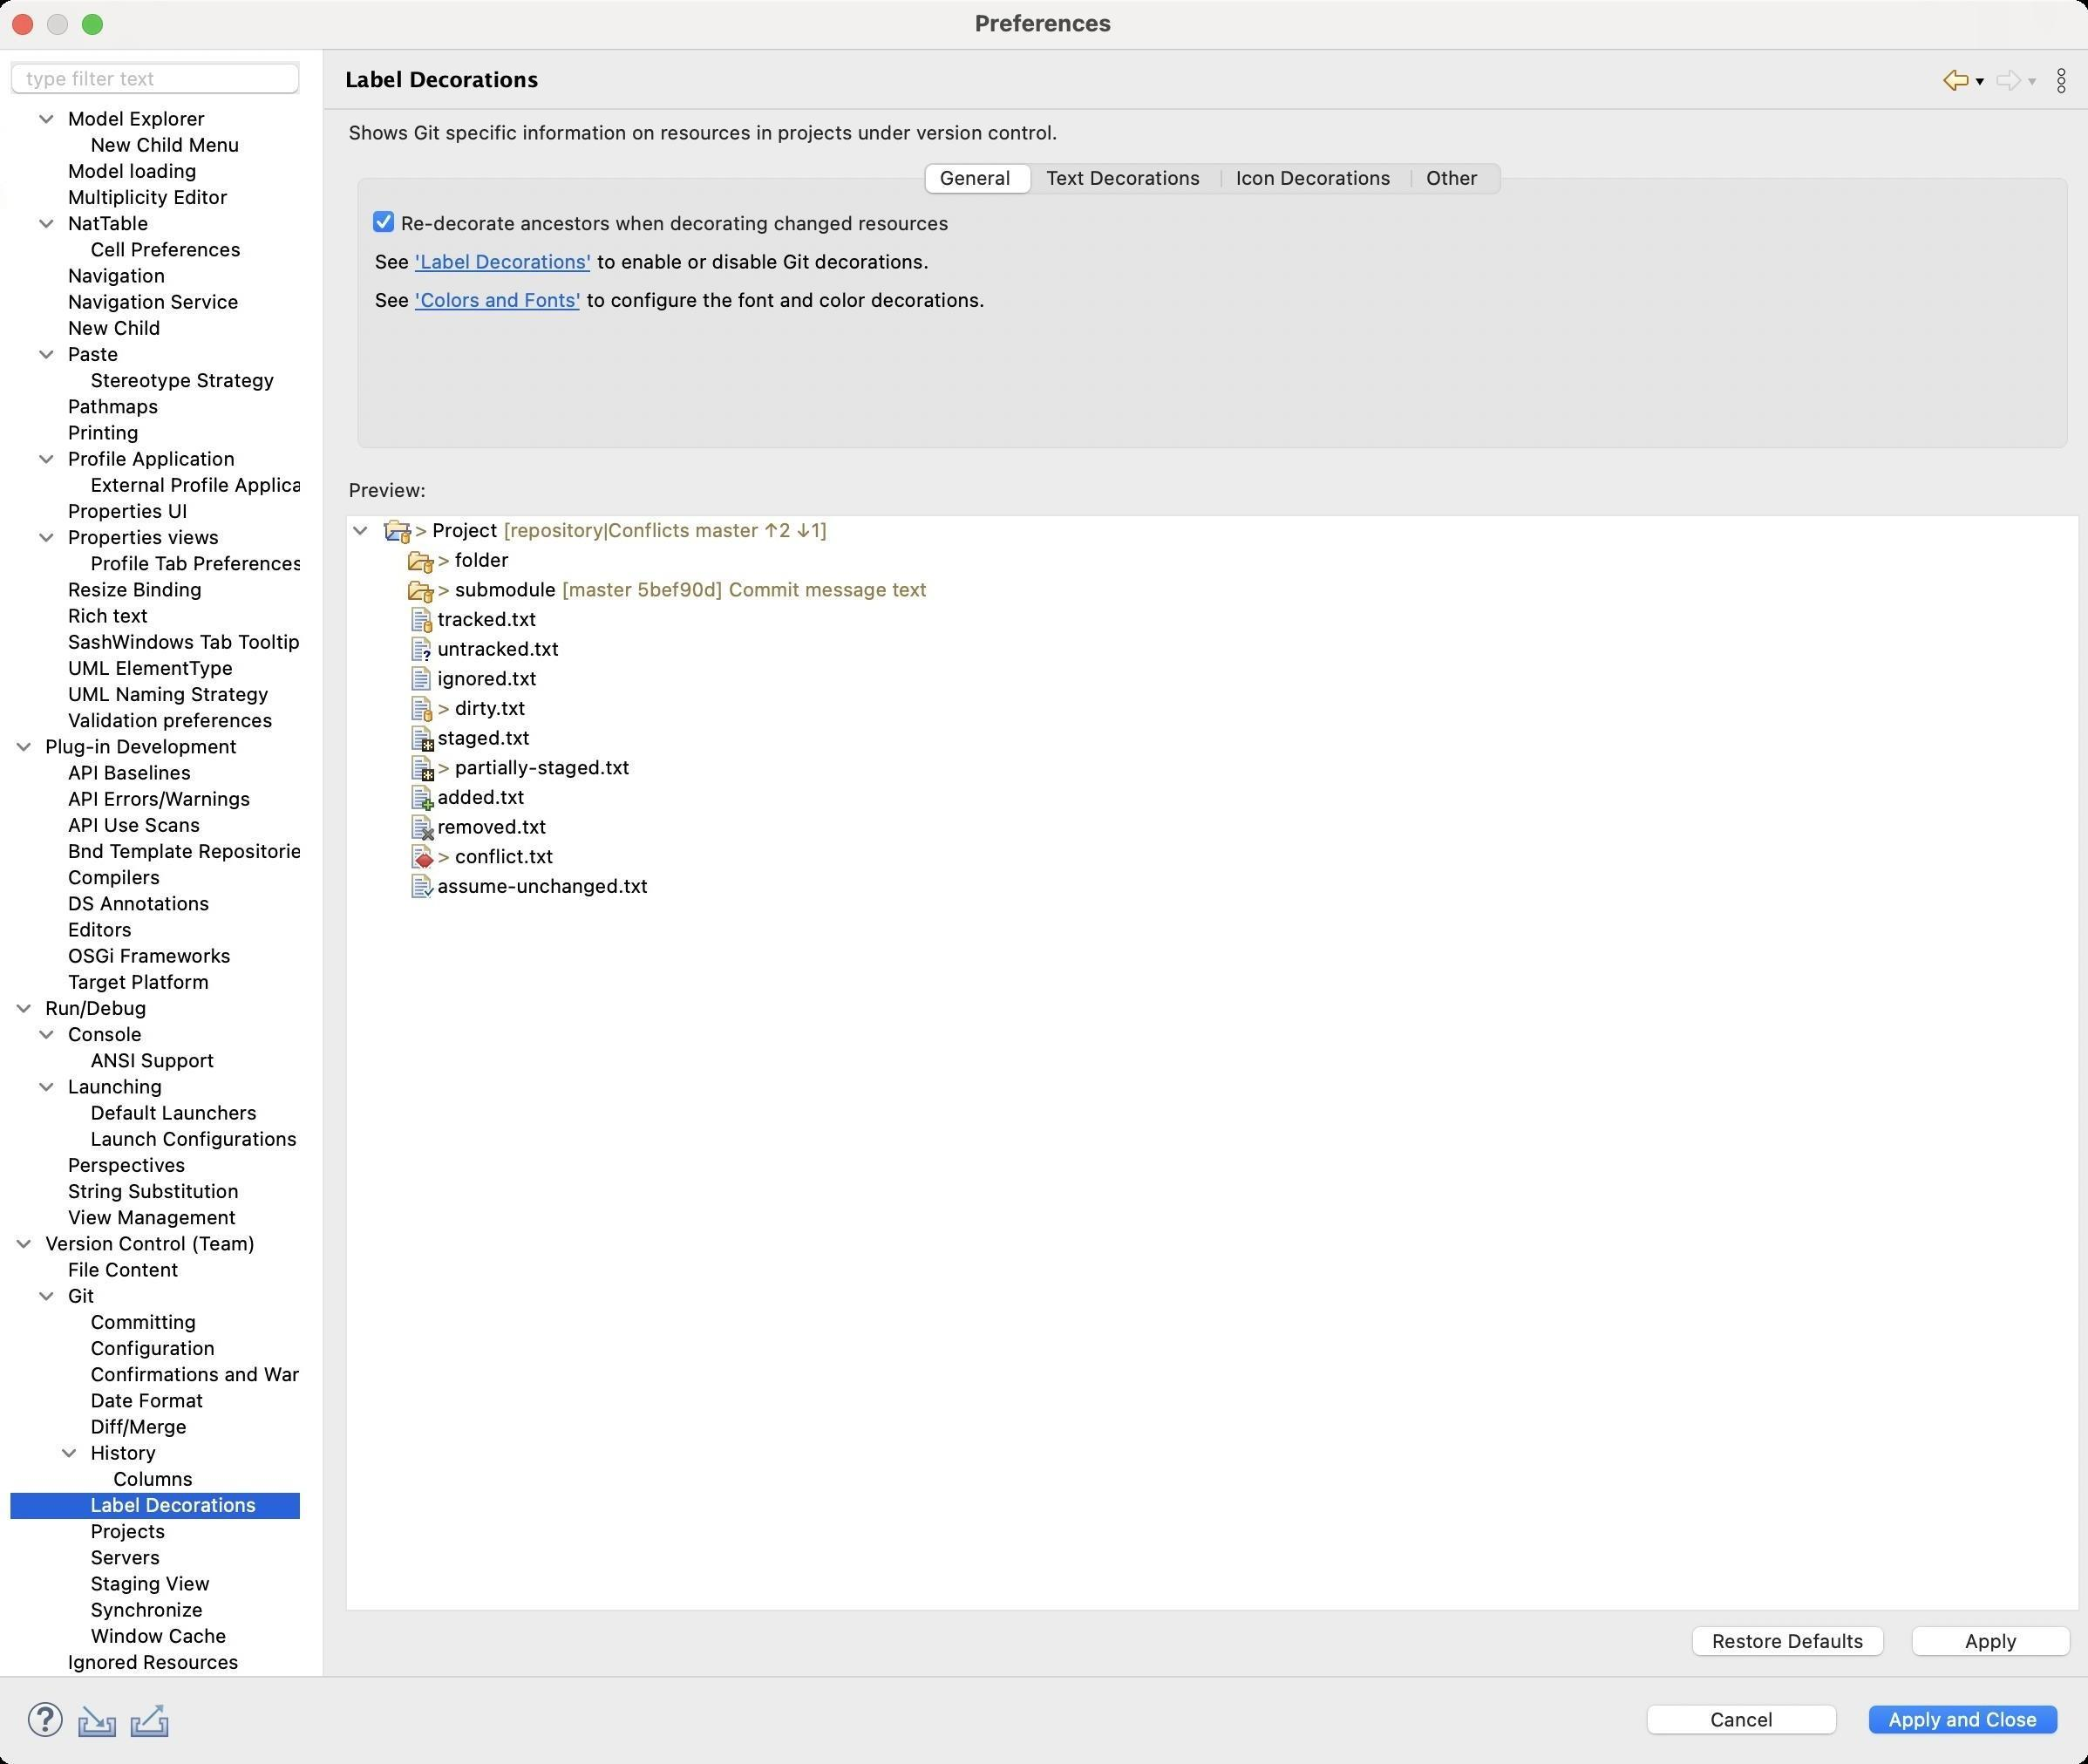
Accessibility tree:
{"name": "Preferences", "role": "AXWindow", "description": null, "role_description": "standard window", "value": null, "position": "480.00;38.00", "size": "1199;1012", "children": [{"name": "Apply_and_Close", "role": "AXButton", "description": null, "role_description": "button", "value": null, "position": "1067.00;974.00", "size": "120;27", "children": []}, {"name": "Cancel", "role": "AXButton", "description": null, "role_description": "button", "value": null, "position": "940.00;974.00", "size": "120;27", "children": []}, {"name": null, "role": "AXToolbar", "description": null, "role_description": "toolbar", "value": null, "position": "12.00;972.00", "size": "90;30", "children": [{"name": "Help", "role": "AXCheckBox", "description": null, "role_description": "checkbox", "value": 0, "position": "12.00;972.00", "size": "30;30", "children": []}, {"name": "Import", "role": "AXButton", "description": null, "role_description": "button", "value": null, "position": "42.00;972.00", "size": "30;30", "children": []}, {"name": "Export", "role": "AXButton", "description": null, "role_description": "button", "value": null, "position": "72.00;972.00", "size": "30;30", "children": []}]}, {"name": null, "role": "AXScrollArea", "description": null, "role_description": "scroll area", "value": null, "position": "199.00;69.00", "size": "995;887", "children": [{"name": "Apply", "role": "AXButton", "description": null, "role_description": "button", "value": null, "position": "1092.00;929.00", "size": "102;27", "children": []}, {"name": "Restore_Defaults", "role": "AXButton", "description": null, "role_description": "button", "value": null, "position": "966.00;929.00", "size": "121;27", "children": []}, {"name": null, "role": "AXScrollArea", "description": null, "role_description": "scroll area", "value": null, "position": "199.00;295.00", "size": "995;629", "children": [{"name": null, "role": "AXOutline", "description": null, "role_description": "outline", "value": null, "position": "200.00;296.00", "size": "993;627", "children": [{"name": null, "role": "AXRow", "description": null, "role_description": "outline row", "value": null, "position": "200.00;296.00", "size": "993;17", "children": [{"name": null, "role": "AXGroup", "description": null, "role_description": "group", "value": null, "position": "200.00;296.00", "size": "333;17", "children": [{"name": null, "role": "AXDisclosureTriangle", "description": null, "role_description": "disclosure triangle", "value": 1, "position": "202.00;296.00", "size": "12;16", "children": []}, {"name": null, "role": "AXStaticText", "description": null, "role_description": "text", "value": "> Project [repository|Conflicts master ↑2 ↓1]", "position": "218.00;296.00", "size": "314;16", "children": []}]}]}, {"name": null, "role": "AXRow", "description": null, "role_description": "outline row", "value": null, "position": "200.00;313.00", "size": "993;17", "children": [{"name": null, "role": "AXStaticText", "description": null, "role_description": "text", "value": "> folder", "position": "231.00;313.00", "size": "301;16", "children": []}]}, {"name": null, "role": "AXRow", "description": null, "role_description": "outline row", "value": null, "position": "200.00;330.00", "size": "993;17", "children": [{"name": null, "role": "AXStaticText", "description": null, "role_description": "text", "value": "> submodule [master 5bef90d] Commit message text", "position": "231.00;330.00", "size": "301;16", "children": []}]}, {"name": null, "role": "AXRow", "description": null, "role_description": "outline row", "value": null, "position": "200.00;347.00", "size": "993;17", "children": [{"name": null, "role": "AXStaticText", "description": null, "role_description": "text", "value": "tracked.txt", "position": "231.00;347.00", "size": "301;16", "children": []}]}, {"name": null, "role": "AXRow", "description": null, "role_description": "outline row", "value": null, "position": "200.00;364.00", "size": "993;17", "children": [{"name": null, "role": "AXStaticText", "description": null, "role_description": "text", "value": "untracked.txt", "position": "231.00;364.00", "size": "301;16", "children": []}]}, {"name": null, "role": "AXRow", "description": null, "role_description": "outline row", "value": null, "position": "200.00;381.00", "size": "993;17", "children": [{"name": null, "role": "AXStaticText", "description": null, "role_description": "text", "value": "ignored.txt", "position": "231.00;381.00", "size": "301;16", "children": []}]}, {"name": null, "role": "AXRow", "description": null, "role_description": "outline row", "value": null, "position": "200.00;398.00", "size": "993;17", "children": [{"name": null, "role": "AXStaticText", "description": null, "role_description": "text", "value": "> dirty.txt", "position": "231.00;398.00", "size": "301;16", "children": []}]}, {"name": null, "role": "AXRow", "description": null, "role_description": "outline row", "value": null, "position": "200.00;415.00", "size": "993;17", "children": [{"name": null, "role": "AXStaticText", "description": null, "role_description": "text", "value": "staged.txt", "position": "231.00;415.00", "size": "301;16", "children": []}]}, {"name": null, "role": "AXRow", "description": null, "role_description": "outline row", "value": null, "position": "200.00;432.00", "size": "993;17", "children": [{"name": null, "role": "AXStaticText", "description": null, "role_description": "text", "value": "> partially-staged.txt", "position": "231.00;432.00", "size": "301;16", "children": []}]}, {"name": null, "role": "AXRow", "description": null, "role_description": "outline row", "value": null, "position": "200.00;449.00", "size": "993;17", "children": [{"name": null, "role": "AXStaticText", "description": null, "role_description": "text", "value": "added.txt", "position": "231.00;449.00", "size": "301;16", "children": []}]}, {"name": null, "role": "AXRow", "description": null, "role_description": "outline row", "value": null, "position": "200.00;466.00", "size": "993;17", "children": [{"name": null, "role": "AXStaticText", "description": null, "role_description": "text", "value": "removed.txt", "position": "231.00;466.00", "size": "301;16", "children": []}]}, {"name": null, "role": "AXRow", "description": null, "role_description": "outline row", "value": null, "position": "200.00;483.00", "size": "993;17", "children": [{"name": null, "role": "AXStaticText", "description": null, "role_description": "text", "value": "> conflict.txt", "position": "231.00;483.00", "size": "301;16", "children": []}]}, {"name": null, "role": "AXRow", "description": null, "role_description": "outline row", "value": null, "position": "200.00;500.00", "size": "993;17", "children": [{"name": null, "role": "AXStaticText", "description": null, "role_description": "text", "value": "assume-unchanged.txt", "position": "231.00;500.00", "size": "301;16", "children": []}]}, {"name": null, "role": "AXColumn", "description": null, "role_description": "column", "value": null, "position": "200.00;296.00", "size": "333;627", "children": []}]}]}, {"name": null, "role": "AXStaticText", "description": null, "role_description": "text", "value": "Preview:", "position": "199.00;274.00", "size": "995;14", "children": []}, {"name": null, "role": "AXTabGroup", "description": null, "role_description": "tab group", "value": "{\n    \"name\": \"&General\",\n    \"role\": \"AXRadioButton\",\n    \"description\": null,\n    \"role_description\": \"tab\",\n    \"value\": 1,\n    \"position\": \"532.00;93.00\",\n    \"size\": \"61;20\",\n    \"children\": []\n}", "position": "199.00;90.00", "size": "995;177", "children": [{"name": "&General", "role": "AXRadioButton", "description": null, "role_description": "tab", "value": 1, "position": "532.00;93.00", "size": "61;20", "children": []}, {"name": "T&ext_Decorations", "role": "AXRadioButton", "description": null, "role_description": "tab", "value": 0, "position": "593.00;93.00", "size": "109;20", "children": []}, {"name": "&Icon_Decorations", "role": "AXRadioButton", "description": null, "role_description": "tab", "value": 0, "position": "702.00;93.00", "size": "109;20", "children": []}, {"name": "Other", "role": "AXRadioButton", "description": null, "role_description": "tab", "value": 0, "position": "811.00;93.00", "size": "50;20", "children": []}, {"name": null, "role": "AXScrollArea", "description": null, "role_description": "scroll area", "value": null, "position": "214.00;165.00", "size": "356;15", "children": [{"name": null, "role": "AXTextArea", "description": null, "role_description": "text entry area", "value": "See 'Colors and Fonts' to configure the font and color decorations.", "position": "214.00;165.00", "size": "356;15", "children": [{"name": "'Colors_and_Fonts'", "role": "AXLink", "description": null, "role_description": "hyperlink", "value": null, "position": "238.93;165.00", "size": "95;13", "children": []}]}]}, {"name": null, "role": "AXScrollArea", "description": null, "role_description": "scroll area", "value": null, "position": "214.00;143.00", "size": "324;15", "children": [{"name": null, "role": "AXTextArea", "description": null, "role_description": "text entry area", "value": "See 'Label Decorations' to enable or disable Git decorations.", "position": "214.00;143.00", "size": "324;15", "children": [{"name": "'Label_Decorations'", "role": "AXLink", "description": null, "role_description": "hyperlink", "value": null, "position": "238.93;143.00", "size": "102;13", "children": []}]}]}, {"name": "Re-decorate_ancestors_when_decorating_changed_resources", "role": "AXCheckBox", "description": null, "role_description": "checkbox", "value": 1, "position": "214.00;120.00", "size": "965;16", "children": []}]}, {"name": null, "role": "AXStaticText", "description": null, "role_description": "text", "value": "Shows Git specific information on resources in projects under version control.", "position": "199.00;69.00", "size": "995;14", "children": []}]}, {"name": null, "role": "AXToolbar", "description": "", "role_description": "toolbar", "value": null, "position": "1112.00;35.00", "size": "82;22", "children": [{"name": "Back_to_Columns", "role": "AXMenuButton", "description": null, "role_description": "menu button", "value": null, "position": "1112.00;35.00", "size": "22;22", "children": []}, {"name": "Forward", "role": "AXMenuButton", "description": null, "role_description": "menu button", "value": null, "position": "1142.00;35.00", "size": "22;22", "children": []}, {"name": "Additional_Dialog_Actions", "role": "AXButton", "description": null, "role_description": "button", "value": null, "position": "1172.00;35.00", "size": "22;22", "children": []}]}, {"name": null, "role": "AXStaticText", "description": "", "role_description": "text", "value": "Label Decorations", "position": "196.00;35.00", "size": "909;21", "children": []}, {"name": null, "role": "AXSplitter", "description": null, "role_description": "splitter", "value": 180, "position": "180.00;28.00", "size": "5;933", "children": []}, {"name": null, "role": "AXScrollArea", "description": null, "role_description": "scroll area", "value": null, "position": "7.00;59.00", "size": "166;902", "children": [{"name": null, "role": "AXOutline", "description": null, "role_description": "outline", "value": null, "position": "7.00;-914.00", "size": "217;1890", "children": [{"name": null, "role": "AXRow", "description": null, "role_description": "outline row", "value": null, "position": "7.00;-914.00", "size": "217;15", "children": [{"name": null, "role": "AXGroup", "description": null, "role_description": "group", "value": null, "position": "7.00;-914.00", "size": "217;15", "children": [{"name": null, "role": "AXDisclosureTriangle", "description": null, "role_description": "disclosure triangle", "value": 0, "position": "9.00;-914.00", "size": "12;14", "children": []}, {"name": null, "role": "AXStaticText", "description": null, "role_description": "text", "value": "General", "position": "25.00;-914.00", "size": "198;14", "children": []}]}]}, {"name": null, "role": "AXRow", "description": null, "role_description": "outline row", "value": null, "position": "7.00;-899.00", "size": "217;15", "children": [{"name": null, "role": "AXGroup", "description": null, "role_description": "group", "value": null, "position": "7.00;-899.00", "size": "217;15", "children": [{"name": null, "role": "AXDisclosureTriangle", "description": null, "role_description": "disclosure triangle", "value": 0, "position": "9.00;-899.00", "size": "12;14", "children": []}, {"name": null, "role": "AXStaticText", "description": null, "role_description": "text", "value": "Alf", "position": "25.00;-899.00", "size": "198;14", "children": []}]}]}, {"name": null, "role": "AXRow", "description": null, "role_description": "outline row", "value": null, "position": "7.00;-884.00", "size": "217;15", "children": [{"name": null, "role": "AXGroup", "description": null, "role_description": "group", "value": null, "position": "7.00;-884.00", "size": "217;15", "children": [{"name": null, "role": "AXDisclosureTriangle", "description": null, "role_description": "disclosure triangle", "value": 0, "position": "9.00;-884.00", "size": "12;14", "children": []}, {"name": null, "role": "AXStaticText", "description": null, "role_description": "text", "value": "Ant", "position": "25.00;-884.00", "size": "198;14", "children": []}]}]}, {"name": null, "role": "AXRow", "description": null, "role_description": "outline row", "value": null, "position": "7.00;-869.00", "size": "217;15", "children": [{"name": null, "role": "AXGroup", "description": null, "role_description": "group", "value": null, "position": "7.00;-869.00", "size": "217;15", "children": [{"name": null, "role": "AXDisclosureTriangle", "description": null, "role_description": "disclosure triangle", "value": 0, "position": "9.00;-869.00", "size": "12;14", "children": []}, {"name": null, "role": "AXStaticText", "description": null, "role_description": "text", "value": "Context", "position": "25.00;-869.00", "size": "198;14", "children": []}]}]}, {"name": null, "role": "AXRow", "description": null, "role_description": "outline row", "value": null, "position": "7.00;-854.00", "size": "217;15", "children": [{"name": null, "role": "AXGroup", "description": null, "role_description": "group", "value": null, "position": "7.00;-854.00", "size": "217;15", "children": [{"name": null, "role": "AXDisclosureTriangle", "description": null, "role_description": "disclosure triangle", "value": 0, "position": "9.00;-854.00", "size": "12;14", "children": []}, {"name": null, "role": "AXStaticText", "description": null, "role_description": "text", "value": "CSS", "position": "25.00;-854.00", "size": "198;14", "children": []}]}]}, {"name": null, "role": "AXRow", "description": null, "role_description": "outline row", "value": null, "position": "7.00;-839.00", "size": "217;15", "children": [{"name": null, "role": "AXGroup", "description": null, "role_description": "group", "value": null, "position": "7.00;-839.00", "size": "217;15", "children": [{"name": null, "role": "AXDisclosureTriangle", "description": null, "role_description": "disclosure triangle", "value": 0, "position": "9.00;-839.00", "size": "12;14", "children": []}, {"name": null, "role": "AXStaticText", "description": null, "role_description": "text", "value": "EMF Compare", "position": "25.00;-839.00", "size": "198;14", "children": []}]}]}, {"name": null, "role": "AXRow", "description": null, "role_description": "outline row", "value": null, "position": "7.00;-824.00", "size": "217;15", "children": [{"name": null, "role": "AXGroup", "description": null, "role_description": "group", "value": null, "position": "7.00;-824.00", "size": "217;15", "children": [{"name": null, "role": "AXDisclosureTriangle", "description": null, "role_description": "disclosure triangle", "value": 0, "position": "9.00;-824.00", "size": "12;14", "children": []}, {"name": null, "role": "AXStaticText", "description": null, "role_description": "text", "value": "Help", "position": "25.00;-824.00", "size": "198;14", "children": []}]}]}, {"name": null, "role": "AXRow", "description": null, "role_description": "outline row", "value": null, "position": "7.00;-809.00", "size": "217;15", "children": [{"name": null, "role": "AXGroup", "description": null, "role_description": "group", "value": null, "position": "7.00;-809.00", "size": "217;15", "children": [{"name": null, "role": "AXDisclosureTriangle", "description": null, "role_description": "disclosure triangle", "value": 0, "position": "9.00;-809.00", "size": "12;14", "children": []}, {"name": null, "role": "AXStaticText", "description": null, "role_description": "text", "value": "Install/Update", "position": "25.00;-809.00", "size": "198;14", "children": []}]}]}, {"name": null, "role": "AXRow", "description": null, "role_description": "outline row", "value": null, "position": "7.00;-794.00", "size": "217;15", "children": [{"name": null, "role": "AXGroup", "description": null, "role_description": "group", "value": null, "position": "7.00;-794.00", "size": "217;15", "children": [{"name": null, "role": "AXDisclosureTriangle", "description": null, "role_description": "disclosure triangle", "value": 1, "position": "9.00;-794.00", "size": "12;14", "children": []}, {"name": null, "role": "AXStaticText", "description": null, "role_description": "text", "value": "Java", "position": "25.00;-794.00", "size": "198;14", "children": []}]}]}, {"name": null, "role": "AXRow", "description": null, "role_description": "outline row", "value": null, "position": "7.00;-779.00", "size": "217;15", "children": [{"name": null, "role": "AXGroup", "description": null, "role_description": "group", "value": null, "position": "7.00;-779.00", "size": "217;15", "children": [{"name": null, "role": "AXDisclosureTriangle", "description": null, "role_description": "disclosure triangle", "value": 0, "position": "22.00;-779.00", "size": "12;14", "children": []}, {"name": null, "role": "AXStaticText", "description": null, "role_description": "text", "value": "Appearance", "position": "38.00;-779.00", "size": "185;14", "children": []}]}]}, {"name": null, "role": "AXRow", "description": null, "role_description": "outline row", "value": null, "position": "7.00;-764.00", "size": "217;15", "children": [{"name": null, "role": "AXGroup", "description": null, "role_description": "group", "value": null, "position": "7.00;-764.00", "size": "217;15", "children": [{"name": null, "role": "AXDisclosureTriangle", "description": null, "role_description": "disclosure triangle", "value": 0, "position": "22.00;-764.00", "size": "12;14", "children": []}, {"name": null, "role": "AXStaticText", "description": null, "role_description": "text", "value": "Build Path", "position": "38.00;-764.00", "size": "185;14", "children": []}]}]}, {"name": null, "role": "AXRow", "description": null, "role_description": "outline row", "value": null, "position": "7.00;-749.00", "size": "217;15", "children": [{"name": null, "role": "AXStaticText", "description": null, "role_description": "text", "value": "Bytecode Outline", "position": "38.00;-749.00", "size": "185;14", "children": []}]}, {"name": null, "role": "AXRow", "description": null, "role_description": "outline row", "value": null, "position": "7.00;-734.00", "size": "217;15", "children": [{"name": null, "role": "AXGroup", "description": null, "role_description": "group", "value": null, "position": "7.00;-734.00", "size": "217;15", "children": [{"name": null, "role": "AXDisclosureTriangle", "description": null, "role_description": "disclosure triangle", "value": 0, "position": "22.00;-734.00", "size": "12;14", "children": []}, {"name": null, "role": "AXStaticText", "description": null, "role_description": "text", "value": "Code Style", "position": "38.00;-734.00", "size": "185;14", "children": []}]}]}, {"name": null, "role": "AXRow", "description": null, "role_description": "outline row", "value": null, "position": "7.00;-719.00", "size": "217;15", "children": [{"name": null, "role": "AXGroup", "description": null, "role_description": "group", "value": null, "position": "7.00;-719.00", "size": "217;15", "children": [{"name": null, "role": "AXDisclosureTriangle", "description": null, "role_description": "disclosure triangle", "value": 1, "position": "22.00;-719.00", "size": "12;14", "children": []}, {"name": null, "role": "AXStaticText", "description": null, "role_description": "text", "value": "Compiler", "position": "38.00;-719.00", "size": "185;14", "children": []}]}]}, {"name": null, "role": "AXRow", "description": null, "role_description": "outline row", "value": null, "position": "7.00;-704.00", "size": "217;15", "children": [{"name": null, "role": "AXStaticText", "description": null, "role_description": "text", "value": "Building", "position": "51.00;-704.00", "size": "172;14", "children": []}]}, {"name": null, "role": "AXRow", "description": null, "role_description": "outline row", "value": null, "position": "7.00;-689.00", "size": "217;15", "children": [{"name": null, "role": "AXStaticText", "description": null, "role_description": "text", "value": "Errors/Warnings", "position": "51.00;-689.00", "size": "172;14", "children": []}]}, {"name": null, "role": "AXRow", "description": null, "role_description": "outline row", "value": null, "position": "7.00;-674.00", "size": "217;15", "children": [{"name": null, "role": "AXStaticText", "description": null, "role_description": "text", "value": "Javadoc", "position": "51.00;-674.00", "size": "172;14", "children": []}]}, {"name": null, "role": "AXRow", "description": null, "role_description": "outline row", "value": null, "position": "7.00;-659.00", "size": "217;15", "children": [{"name": null, "role": "AXStaticText", "description": null, "role_description": "text", "value": "Task Tags", "position": "51.00;-659.00", "size": "172;14", "children": []}]}, {"name": null, "role": "AXRow", "description": null, "role_description": "outline row", "value": null, "position": "7.00;-644.00", "size": "217;15", "children": [{"name": null, "role": "AXGroup", "description": null, "role_description": "group", "value": null, "position": "7.00;-644.00", "size": "217;15", "children": [{"name": null, "role": "AXDisclosureTriangle", "description": null, "role_description": "disclosure triangle", "value": 1, "position": "22.00;-644.00", "size": "12;14", "children": []}, {"name": null, "role": "AXStaticText", "description": null, "role_description": "text", "value": "Debug", "position": "38.00;-644.00", "size": "185;14", "children": []}]}]}, {"name": null, "role": "AXRow", "description": null, "role_description": "outline row", "value": null, "position": "7.00;-629.00", "size": "217;15", "children": [{"name": null, "role": "AXStaticText", "description": null, "role_description": "text", "value": "Detail Formatters", "position": "51.00;-629.00", "size": "172;14", "children": []}]}, {"name": null, "role": "AXRow", "description": null, "role_description": "outline row", "value": null, "position": "7.00;-614.00", "size": "217;15", "children": [{"name": null, "role": "AXStaticText", "description": null, "role_description": "text", "value": "Heap Walking", "position": "51.00;-614.00", "size": "172;14", "children": []}]}, {"name": null, "role": "AXRow", "description": null, "role_description": "outline row", "value": null, "position": "7.00;-599.00", "size": "217;15", "children": [{"name": null, "role": "AXStaticText", "description": null, "role_description": "text", "value": "Logical Structures", "position": "51.00;-599.00", "size": "172;14", "children": []}]}, {"name": null, "role": "AXRow", "description": null, "role_description": "outline row", "value": null, "position": "7.00;-584.00", "size": "217;15", "children": [{"name": null, "role": "AXStaticText", "description": null, "role_description": "text", "value": "Primitive Display Options", "position": "51.00;-584.00", "size": "172;14", "children": []}]}, {"name": null, "role": "AXRow", "description": null, "role_description": "outline row", "value": null, "position": "7.00;-569.00", "size": "217;15", "children": [{"name": null, "role": "AXStaticText", "description": null, "role_description": "text", "value": "Step Filtering", "position": "51.00;-569.00", "size": "172;14", "children": []}]}, {"name": null, "role": "AXRow", "description": null, "role_description": "outline row", "value": null, "position": "7.00;-554.00", "size": "217;15", "children": [{"name": null, "role": "AXGroup", "description": null, "role_description": "group", "value": null, "position": "7.00;-554.00", "size": "217;15", "children": [{"name": null, "role": "AXDisclosureTriangle", "description": null, "role_description": "disclosure triangle", "value": 1, "position": "22.00;-554.00", "size": "12;14", "children": []}, {"name": null, "role": "AXStaticText", "description": null, "role_description": "text", "value": "Editor", "position": "38.00;-554.00", "size": "185;14", "children": []}]}]}, {"name": null, "role": "AXRow", "description": null, "role_description": "outline row", "value": null, "position": "7.00;-539.00", "size": "217;15", "children": [{"name": null, "role": "AXStaticText", "description": null, "role_description": "text", "value": "Code Minings", "position": "51.00;-539.00", "size": "172;14", "children": []}]}, {"name": null, "role": "AXRow", "description": null, "role_description": "outline row", "value": null, "position": "7.00;-524.00", "size": "217;15", "children": [{"name": null, "role": "AXGroup", "description": null, "role_description": "group", "value": null, "position": "7.00;-524.00", "size": "217;15", "children": [{"name": null, "role": "AXDisclosureTriangle", "description": null, "role_description": "disclosure triangle", "value": 1, "position": "35.00;-524.00", "size": "12;14", "children": []}, {"name": null, "role": "AXStaticText", "description": null, "role_description": "text", "value": "Content Assist", "position": "51.00;-524.00", "size": "172;14", "children": []}]}]}, {"name": null, "role": "AXRow", "description": null, "role_description": "outline row", "value": null, "position": "7.00;-509.00", "size": "217;15", "children": [{"name": null, "role": "AXStaticText", "description": null, "role_description": "text", "value": "Advanced", "position": "64.00;-509.00", "size": "159;14", "children": []}]}, {"name": null, "role": "AXRow", "description": null, "role_description": "outline row", "value": null, "position": "7.00;-494.00", "size": "217;15", "children": [{"name": null, "role": "AXStaticText", "description": null, "role_description": "text", "value": "Favorites", "position": "64.00;-494.00", "size": "159;14", "children": []}]}, {"name": null, "role": "AXRow", "description": null, "role_description": "outline row", "value": null, "position": "7.00;-479.00", "size": "217;15", "children": [{"name": null, "role": "AXStaticText", "description": null, "role_description": "text", "value": "Folding", "position": "51.00;-479.00", "size": "172;14", "children": []}]}, {"name": null, "role": "AXRow", "description": null, "role_description": "outline row", "value": null, "position": "7.00;-464.00", "size": "217;15", "children": [{"name": null, "role": "AXStaticText", "description": null, "role_description": "text", "value": "Hovers", "position": "51.00;-464.00", "size": "172;14", "children": []}]}, {"name": null, "role": "AXRow", "description": null, "role_description": "outline row", "value": null, "position": "7.00;-449.00", "size": "217;15", "children": [{"name": null, "role": "AXStaticText", "description": null, "role_description": "text", "value": "Mark Occurrences", "position": "51.00;-449.00", "size": "172;14", "children": []}]}, {"name": null, "role": "AXRow", "description": null, "role_description": "outline row", "value": null, "position": "7.00;-434.00", "size": "217;15", "children": [{"name": null, "role": "AXStaticText", "description": null, "role_description": "text", "value": "Save Actions", "position": "51.00;-434.00", "size": "172;14", "children": []}]}, {"name": null, "role": "AXRow", "description": null, "role_description": "outline row", "value": null, "position": "7.00;-419.00", "size": "217;15", "children": [{"name": null, "role": "AXStaticText", "description": null, "role_description": "text", "value": "Syntax Coloring", "position": "51.00;-419.00", "size": "172;14", "children": []}]}, {"name": null, "role": "AXRow", "description": null, "role_description": "outline row", "value": null, "position": "7.00;-404.00", "size": "217;15", "children": [{"name": null, "role": "AXStaticText", "description": null, "role_description": "text", "value": "Templates", "position": "51.00;-404.00", "size": "172;14", "children": []}]}, {"name": null, "role": "AXRow", "description": null, "role_description": "outline row", "value": null, "position": "7.00;-389.00", "size": "217;15", "children": [{"name": null, "role": "AXStaticText", "description": null, "role_description": "text", "value": "Typing", "position": "51.00;-389.00", "size": "172;14", "children": []}]}, {"name": null, "role": "AXRow", "description": null, "role_description": "outline row", "value": null, "position": "7.00;-374.00", "size": "217;15", "children": [{"name": null, "role": "AXGroup", "description": null, "role_description": "group", "value": null, "position": "7.00;-374.00", "size": "217;15", "children": [{"name": null, "role": "AXDisclosureTriangle", "description": null, "role_description": "disclosure triangle", "value": 1, "position": "22.00;-374.00", "size": "12;14", "children": []}, {"name": null, "role": "AXStaticText", "description": null, "role_description": "text", "value": "Installed JREs", "position": "38.00;-374.00", "size": "185;14", "children": []}]}]}, {"name": null, "role": "AXRow", "description": null, "role_description": "outline row", "value": null, "position": "7.00;-359.00", "size": "217;15", "children": [{"name": null, "role": "AXStaticText", "description": null, "role_description": "text", "value": "Execution Environments", "position": "51.00;-359.00", "size": "172;14", "children": []}]}, {"name": null, "role": "AXRow", "description": null, "role_description": "outline row", "value": null, "position": "7.00;-344.00", "size": "217;15", "children": [{"name": null, "role": "AXStaticText", "description": null, "role_description": "text", "value": "JUnit", "position": "38.00;-344.00", "size": "185;14", "children": []}]}, {"name": null, "role": "AXRow", "description": null, "role_description": "outline row", "value": null, "position": "7.00;-329.00", "size": "217;15", "children": [{"name": null, "role": "AXStaticText", "description": null, "role_description": "text", "value": "Launching", "position": "38.00;-329.00", "size": "185;14", "children": []}]}, {"name": null, "role": "AXRow", "description": null, "role_description": "outline row", "value": null, "position": "7.00;-314.00", "size": "217;15", "children": [{"name": null, "role": "AXStaticText", "description": null, "role_description": "text", "value": "Properties Files Editor", "position": "38.00;-314.00", "size": "185;14", "children": []}]}, {"name": null, "role": "AXRow", "description": null, "role_description": "outline row", "value": null, "position": "7.00;-299.00", "size": "217;15", "children": [{"name": null, "role": "AXGroup", "description": null, "role_description": "group", "value": null, "position": "7.00;-299.00", "size": "217;15", "children": [{"name": null, "role": "AXDisclosureTriangle", "description": null, "role_description": "disclosure triangle", "value": 1, "position": "9.00;-299.00", "size": "12;14", "children": []}, {"name": null, "role": "AXStaticText", "description": null, "role_description": "text", "value": "Logic Diagrams", "position": "25.00;-299.00", "size": "198;14", "children": []}]}]}, {"name": null, "role": "AXRow", "description": null, "role_description": "outline row", "value": null, "position": "7.00;-284.00", "size": "217;15", "children": [{"name": null, "role": "AXGroup", "description": null, "role_description": "group", "value": null, "position": "7.00;-284.00", "size": "217;15", "children": [{"name": null, "role": "AXDisclosureTriangle", "description": null, "role_description": "disclosure triangle", "value": 1, "position": "22.00;-284.00", "size": "12;14", "children": []}, {"name": null, "role": "AXStaticText", "description": null, "role_description": "text", "value": "Appearance", "position": "38.00;-284.00", "size": "185;14", "children": []}]}]}, {"name": null, "role": "AXRow", "description": null, "role_description": "outline row", "value": null, "position": "7.00;-269.00", "size": "217;15", "children": [{"name": null, "role": "AXStaticText", "description": null, "role_description": "text", "value": "Connections", "position": "51.00;-269.00", "size": "172;14", "children": []}]}, {"name": null, "role": "AXRow", "description": null, "role_description": "outline row", "value": null, "position": "7.00;-254.00", "size": "217;15", "children": [{"name": null, "role": "AXStaticText", "description": null, "role_description": "text", "value": "Path Maps", "position": "38.00;-254.00", "size": "185;14", "children": []}]}, {"name": null, "role": "AXRow", "description": null, "role_description": "outline row", "value": null, "position": "7.00;-239.00", "size": "217;15", "children": [{"name": null, "role": "AXStaticText", "description": null, "role_description": "text", "value": "Printing", "position": "38.00;-239.00", "size": "185;14", "children": []}]}, {"name": null, "role": "AXRow", "description": null, "role_description": "outline row", "value": null, "position": "7.00;-224.00", "size": "217;15", "children": [{"name": null, "role": "AXStaticText", "description": null, "role_description": "text", "value": "Rulers and Grid", "position": "38.00;-224.00", "size": "185;14", "children": []}]}, {"name": null, "role": "AXRow", "description": null, "role_description": "outline row", "value": null, "position": "7.00;-209.00", "size": "217;15", "children": [{"name": null, "role": "AXStaticText", "description": null, "role_description": "text", "value": "Model Editor", "position": "25.00;-209.00", "size": "198;14", "children": []}]}, {"name": null, "role": "AXRow", "description": null, "role_description": "outline row", "value": null, "position": "7.00;-194.00", "size": "217;15", "children": [{"name": null, "role": "AXGroup", "description": null, "role_description": "group", "value": null, "position": "7.00;-194.00", "size": "217;15", "children": [{"name": null, "role": "AXDisclosureTriangle", "description": null, "role_description": "disclosure triangle", "value": 0, "position": "9.00;-194.00", "size": "12;14", "children": []}, {"name": null, "role": "AXStaticText", "description": null, "role_description": "text", "value": "Model Validation", "position": "25.00;-194.00", "size": "198;14", "children": []}]}]}, {"name": null, "role": "AXRow", "description": null, "role_description": "outline row", "value": null, "position": "7.00;-179.00", "size": "217;15", "children": [{"name": null, "role": "AXGroup", "description": null, "role_description": "group", "value": null, "position": "7.00;-179.00", "size": "217;15", "children": [{"name": null, "role": "AXDisclosureTriangle", "description": null, "role_description": "disclosure triangle", "value": 0, "position": "9.00;-179.00", "size": "12;14", "children": []}, {"name": null, "role": "AXStaticText", "description": null, "role_description": "text", "value": "OCL", "position": "25.00;-179.00", "size": "198;14", "children": []}]}]}, {"name": null, "role": "AXRow", "description": null, "role_description": "outline row", "value": null, "position": "7.00;-164.00", "size": "217;15", "children": [{"name": null, "role": "AXGroup", "description": null, "role_description": "group", "value": null, "position": "7.00;-164.00", "size": "217;15", "children": [{"name": null, "role": "AXDisclosureTriangle", "description": null, "role_description": "disclosure triangle", "value": 1, "position": "9.00;-164.00", "size": "12;14", "children": []}, {"name": null, "role": "AXStaticText", "description": null, "role_description": "text", "value": "Papyrus", "position": "25.00;-164.00", "size": "198;14", "children": []}]}]}, {"name": null, "role": "AXRow", "description": null, "role_description": "outline row", "value": null, "position": "7.00;-149.00", "size": "217;15", "children": [{"name": null, "role": "AXStaticText", "description": null, "role_description": "text", "value": "Architecture Contexts", "position": "38.00;-149.00", "size": "185;14", "children": []}]}, {"name": null, "role": "AXRow", "description": null, "role_description": "outline row", "value": null, "position": "7.00;-134.00", "size": "217;15", "children": [{"name": null, "role": "AXGroup", "description": null, "role_description": "group", "value": null, "position": "7.00;-134.00", "size": "217;15", "children": [{"name": null, "role": "AXDisclosureTriangle", "description": null, "role_description": "disclosure triangle", "value": 1, "position": "22.00;-134.00", "size": "12;14", "children": []}, {"name": null, "role": "AXStaticText", "description": null, "role_description": "text", "value": "Automated Model Completion", "position": "38.00;-134.00", "size": "185;14", "children": []}]}]}, {"name": null, "role": "AXRow", "description": null, "role_description": "outline row", "value": null, "position": "7.00;-119.00", "size": "217;15", "children": [{"name": null, "role": "AXStaticText", "description": null, "role_description": "text", "value": "Activities", "position": "51.00;-119.00", "size": "172;14", "children": []}]}, {"name": null, "role": "AXRow", "description": null, "role_description": "outline row", "value": null, "position": "7.00;-104.00", "size": "217;15", "children": [{"name": null, "role": "AXStaticText", "description": null, "role_description": "text", "value": "Connection Tools", "position": "38.00;-104.00", "size": "185;14", "children": []}]}, {"name": null, "role": "AXRow", "description": null, "role_description": "outline row", "value": null, "position": "7.00;-89.00", "size": "217;15", "children": [{"name": null, "role": "AXStaticText", "description": null, "role_description": "text", "value": "CSS Theme", "position": "38.00;-89.00", "size": "185;14", "children": []}]}, {"name": null, "role": "AXRow", "description": null, "role_description": "outline row", "value": null, "position": "7.00;-74.00", "size": "217;15", "children": [{"name": null, "role": "AXGroup", "description": null, "role_description": "group", "value": null, "position": "7.00;-74.00", "size": "217;15", "children": [{"name": null, "role": "AXDisclosureTriangle", "description": null, "role_description": "disclosure triangle", "value": 0, "position": "22.00;-74.00", "size": "12;14", "children": []}, {"name": null, "role": "AXStaticText", "description": null, "role_description": "text", "value": "Diagrams", "position": "38.00;-74.00", "size": "185;14", "children": []}]}]}, {"name": null, "role": "AXRow", "description": null, "role_description": "outline row", "value": null, "position": "7.00;-59.00", "size": "217;15", "children": [{"name": null, "role": "AXStaticText", "description": null, "role_description": "text", "value": "Documentation View", "position": "38.00;-59.00", "size": "185;14", "children": []}]}, {"name": null, "role": "AXRow", "description": null, "role_description": "outline row", "value": null, "position": "7.00;-44.00", "size": "217;15", "children": [{"name": null, "role": "AXStaticText", "description": null, "role_description": "text", "value": "Drag and drop", "position": "38.00;-44.00", "size": "185;14", "children": []}]}, {"name": null, "role": "AXRow", "description": null, "role_description": "outline row", "value": null, "position": "7.00;-29.00", "size": "217;15", "children": [{"name": null, "role": "AXStaticText", "description": null, "role_description": "text", "value": "Editor", "position": "38.00;-29.00", "size": "185;14", "children": []}]}, {"name": null, "role": "AXRow", "description": null, "role_description": "outline row", "value": null, "position": "7.00;-14.00", "size": "217;15", "children": [{"name": null, "role": "AXStaticText", "description": null, "role_description": "text", "value": "Editor Welcome Page", "position": "38.00;-14.00", "size": "185;14", "children": []}]}, {"name": null, "role": "AXRow", "description": null, "role_description": "outline row", "value": null, "position": "7.00;1.00", "size": "217;15", "children": [{"name": null, "role": "AXGroup", "description": null, "role_description": "group", "value": null, "position": "7.00;1.00", "size": "217;15", "children": [{"name": null, "role": "AXDisclosureTriangle", "description": null, "role_description": "disclosure triangle", "value": 0, "position": "22.00;1.00", "size": "12;14", "children": []}, {"name": null, "role": "AXStaticText", "description": null, "role_description": "text", "value": "Embedded Editors", "position": "38.00;1.00", "size": "185;14", "children": []}]}]}, {"name": null, "role": "AXRow", "description": null, "role_description": "outline row", "value": null, "position": "7.00;16.00", "size": "217;15", "children": [{"name": null, "role": "AXStaticText", "description": null, "role_description": "text", "value": "HTML Export", "position": "38.00;16.00", "size": "185;14", "children": []}]}, {"name": null, "role": "AXRow", "description": null, "role_description": "outline row", "value": null, "position": "7.00;31.00", "size": "217;15", "children": [{"name": null, "role": "AXStaticText", "description": null, "role_description": "text", "value": "Hyperlink Service", "position": "38.00;31.00", "size": "185;14", "children": []}]}, {"name": null, "role": "AXRow", "description": null, "role_description": "outline row", "value": null, "position": "7.00;46.00", "size": "217;15", "children": [{"name": null, "role": "AXStaticText", "description": null, "role_description": "text", "value": "Internationalization", "position": "38.00;46.00", "size": "185;14", "children": []}]}, {"name": null, "role": "AXRow", "description": null, "role_description": "outline row", "value": null, "position": "7.00;61.00", "size": "217;15", "children": [{"name": null, "role": "AXGroup", "description": null, "role_description": "group", "value": null, "position": "7.00;61.00", "size": "217;15", "children": [{"name": null, "role": "AXDisclosureTriangle", "description": null, "role_description": "disclosure triangle", "value": 1, "position": "22.00;61.00", "size": "12;14", "children": []}, {"name": null, "role": "AXStaticText", "description": null, "role_description": "text", "value": "Model Explorer", "position": "38.00;61.00", "size": "185;14", "children": []}]}]}, {"name": null, "role": "AXRow", "description": null, "role_description": "outline row", "value": null, "position": "7.00;76.00", "size": "217;15", "children": [{"name": null, "role": "AXStaticText", "description": null, "role_description": "text", "value": "New Child Menu", "position": "51.00;76.00", "size": "172;14", "children": []}]}, {"name": null, "role": "AXRow", "description": null, "role_description": "outline row", "value": null, "position": "7.00;91.00", "size": "217;15", "children": [{"name": null, "role": "AXStaticText", "description": null, "role_description": "text", "value": "Model loading", "position": "38.00;91.00", "size": "185;14", "children": []}]}, {"name": null, "role": "AXRow", "description": null, "role_description": "outline row", "value": null, "position": "7.00;106.00", "size": "217;15", "children": [{"name": null, "role": "AXStaticText", "description": null, "role_description": "text", "value": "Multiplicity Editor", "position": "38.00;106.00", "size": "185;14", "children": []}]}, {"name": null, "role": "AXRow", "description": null, "role_description": "outline row", "value": null, "position": "7.00;121.00", "size": "217;15", "children": [{"name": null, "role": "AXGroup", "description": null, "role_description": "group", "value": null, "position": "7.00;121.00", "size": "217;15", "children": [{"name": null, "role": "AXDisclosureTriangle", "description": null, "role_description": "disclosure triangle", "value": 1, "position": "22.00;121.00", "size": "12;14", "children": []}, {"name": null, "role": "AXStaticText", "description": null, "role_description": "text", "value": "NatTable", "position": "38.00;121.00", "size": "185;14", "children": []}]}]}, {"name": null, "role": "AXRow", "description": null, "role_description": "outline row", "value": null, "position": "7.00;136.00", "size": "217;15", "children": [{"name": null, "role": "AXStaticText", "description": null, "role_description": "text", "value": "Cell Preferences", "position": "51.00;136.00", "size": "172;14", "children": []}]}, {"name": null, "role": "AXRow", "description": null, "role_description": "outline row", "value": null, "position": "7.00;151.00", "size": "217;15", "children": [{"name": null, "role": "AXStaticText", "description": null, "role_description": "text", "value": "Navigation", "position": "38.00;151.00", "size": "185;14", "children": []}]}, {"name": null, "role": "AXRow", "description": null, "role_description": "outline row", "value": null, "position": "7.00;166.00", "size": "217;15", "children": [{"name": null, "role": "AXStaticText", "description": null, "role_description": "text", "value": "Navigation Service", "position": "38.00;166.00", "size": "185;14", "children": []}]}, {"name": null, "role": "AXRow", "description": null, "role_description": "outline row", "value": null, "position": "7.00;181.00", "size": "217;15", "children": [{"name": null, "role": "AXStaticText", "description": null, "role_description": "text", "value": "New Child", "position": "38.00;181.00", "size": "185;14", "children": []}]}, {"name": null, "role": "AXRow", "description": null, "role_description": "outline row", "value": null, "position": "7.00;196.00", "size": "217;15", "children": [{"name": null, "role": "AXGroup", "description": null, "role_description": "group", "value": null, "position": "7.00;196.00", "size": "217;15", "children": [{"name": null, "role": "AXDisclosureTriangle", "description": null, "role_description": "disclosure triangle", "value": 1, "position": "22.00;196.00", "size": "12;14", "children": []}, {"name": null, "role": "AXStaticText", "description": null, "role_description": "text", "value": "Paste", "position": "38.00;196.00", "size": "185;14", "children": []}]}]}, {"name": null, "role": "AXRow", "description": null, "role_description": "outline row", "value": null, "position": "7.00;211.00", "size": "217;15", "children": [{"name": null, "role": "AXStaticText", "description": null, "role_description": "text", "value": "Stereotype Strategy", "position": "51.00;211.00", "size": "172;14", "children": []}]}, {"name": null, "role": "AXRow", "description": null, "role_description": "outline row", "value": null, "position": "7.00;226.00", "size": "217;15", "children": [{"name": null, "role": "AXStaticText", "description": null, "role_description": "text", "value": "Pathmaps", "position": "38.00;226.00", "size": "185;14", "children": []}]}, {"name": null, "role": "AXRow", "description": null, "role_description": "outline row", "value": null, "position": "7.00;241.00", "size": "217;15", "children": [{"name": null, "role": "AXStaticText", "description": null, "role_description": "text", "value": "Printing", "position": "38.00;241.00", "size": "185;14", "children": []}]}, {"name": null, "role": "AXRow", "description": null, "role_description": "outline row", "value": null, "position": "7.00;256.00", "size": "217;15", "children": [{"name": null, "role": "AXGroup", "description": null, "role_description": "group", "value": null, "position": "7.00;256.00", "size": "217;15", "children": [{"name": null, "role": "AXDisclosureTriangle", "description": null, "role_description": "disclosure triangle", "value": 1, "position": "22.00;256.00", "size": "12;14", "children": []}, {"name": null, "role": "AXStaticText", "description": null, "role_description": "text", "value": "Profile Application", "position": "38.00;256.00", "size": "185;14", "children": []}]}]}, {"name": null, "role": "AXRow", "description": null, "role_description": "outline row", "value": null, "position": "7.00;271.00", "size": "217;15", "children": [{"name": null, "role": "AXStaticText", "description": null, "role_description": "text", "value": "External Profile Applications tool", "position": "51.00;271.00", "size": "172;14", "children": []}]}, {"name": null, "role": "AXRow", "description": null, "role_description": "outline row", "value": null, "position": "7.00;286.00", "size": "217;15", "children": [{"name": null, "role": "AXStaticText", "description": null, "role_description": "text", "value": "Properties UI", "position": "38.00;286.00", "size": "185;14", "children": []}]}, {"name": null, "role": "AXRow", "description": null, "role_description": "outline row", "value": null, "position": "7.00;301.00", "size": "217;15", "children": [{"name": null, "role": "AXGroup", "description": null, "role_description": "group", "value": null, "position": "7.00;301.00", "size": "217;15", "children": [{"name": null, "role": "AXDisclosureTriangle", "description": null, "role_description": "disclosure triangle", "value": 1, "position": "22.00;301.00", "size": "12;14", "children": []}, {"name": null, "role": "AXStaticText", "description": null, "role_description": "text", "value": "Properties views", "position": "38.00;301.00", "size": "185;14", "children": []}]}]}, {"name": null, "role": "AXRow", "description": null, "role_description": "outline row", "value": null, "position": "7.00;316.00", "size": "217;15", "children": [{"name": null, "role": "AXStaticText", "description": null, "role_description": "text", "value": "Profile Tab Preferences", "position": "51.00;316.00", "size": "172;14", "children": []}]}, {"name": null, "role": "AXRow", "description": null, "role_description": "outline row", "value": null, "position": "7.00;331.00", "size": "217;15", "children": [{"name": null, "role": "AXStaticText", "description": null, "role_description": "text", "value": "Resize Binding", "position": "38.00;331.00", "size": "185;14", "children": []}]}, {"name": null, "role": "AXRow", "description": null, "role_description": "outline row", "value": null, "position": "7.00;346.00", "size": "217;15", "children": [{"name": null, "role": "AXStaticText", "description": null, "role_description": "text", "value": "Rich text", "position": "38.00;346.00", "size": "185;14", "children": []}]}, {"name": null, "role": "AXRow", "description": null, "role_description": "outline row", "value": null, "position": "7.00;361.00", "size": "217;15", "children": [{"name": null, "role": "AXStaticText", "description": null, "role_description": "text", "value": "SashWindows Tab Tooltips", "position": "38.00;361.00", "size": "185;14", "children": []}]}, {"name": null, "role": "AXRow", "description": null, "role_description": "outline row", "value": null, "position": "7.00;376.00", "size": "217;15", "children": [{"name": null, "role": "AXStaticText", "description": null, "role_description": "text", "value": "UML ElementType", "position": "38.00;376.00", "size": "185;14", "children": []}]}, {"name": null, "role": "AXRow", "description": null, "role_description": "outline row", "value": null, "position": "7.00;391.00", "size": "217;15", "children": [{"name": null, "role": "AXStaticText", "description": null, "role_description": "text", "value": "UML Naming Strategy", "position": "38.00;391.00", "size": "185;14", "children": []}]}, {"name": null, "role": "AXRow", "description": null, "role_description": "outline row", "value": null, "position": "7.00;406.00", "size": "217;15", "children": [{"name": null, "role": "AXStaticText", "description": null, "role_description": "text", "value": "Validation preferences", "position": "38.00;406.00", "size": "185;14", "children": []}]}, {"name": null, "role": "AXRow", "description": null, "role_description": "outline row", "value": null, "position": "7.00;421.00", "size": "217;15", "children": [{"name": null, "role": "AXGroup", "description": null, "role_description": "group", "value": null, "position": "7.00;421.00", "size": "217;15", "children": [{"name": null, "role": "AXDisclosureTriangle", "description": null, "role_description": "disclosure triangle", "value": 1, "position": "9.00;421.00", "size": "12;14", "children": []}, {"name": null, "role": "AXStaticText", "description": null, "role_description": "text", "value": "Plug-in Development", "position": "25.00;421.00", "size": "198;14", "children": []}]}]}, {"name": null, "role": "AXRow", "description": null, "role_description": "outline row", "value": null, "position": "7.00;436.00", "size": "217;15", "children": [{"name": null, "role": "AXStaticText", "description": null, "role_description": "text", "value": "API Baselines", "position": "38.00;436.00", "size": "185;14", "children": []}]}, {"name": null, "role": "AXRow", "description": null, "role_description": "outline row", "value": null, "position": "7.00;451.00", "size": "217;15", "children": [{"name": null, "role": "AXStaticText", "description": null, "role_description": "text", "value": "API Errors/Warnings", "position": "38.00;451.00", "size": "185;14", "children": []}]}, {"name": null, "role": "AXRow", "description": null, "role_description": "outline row", "value": null, "position": "7.00;466.00", "size": "217;15", "children": [{"name": null, "role": "AXStaticText", "description": null, "role_description": "text", "value": "API Use Scans", "position": "38.00;466.00", "size": "185;14", "children": []}]}, {"name": null, "role": "AXRow", "description": null, "role_description": "outline row", "value": null, "position": "7.00;481.00", "size": "217;15", "children": [{"name": null, "role": "AXStaticText", "description": null, "role_description": "text", "value": "Bnd Template Repositories", "position": "38.00;481.00", "size": "185;14", "children": []}]}, {"name": null, "role": "AXRow", "description": null, "role_description": "outline row", "value": null, "position": "7.00;496.00", "size": "217;15", "children": [{"name": null, "role": "AXStaticText", "description": null, "role_description": "text", "value": "Compilers", "position": "38.00;496.00", "size": "185;14", "children": []}]}, {"name": null, "role": "AXRow", "description": null, "role_description": "outline row", "value": null, "position": "7.00;511.00", "size": "217;15", "children": [{"name": null, "role": "AXStaticText", "description": null, "role_description": "text", "value": "DS Annotations", "position": "38.00;511.00", "size": "185;14", "children": []}]}, {"name": null, "role": "AXRow", "description": null, "role_description": "outline row", "value": null, "position": "7.00;526.00", "size": "217;15", "children": [{"name": null, "role": "AXStaticText", "description": null, "role_description": "text", "value": "Editors", "position": "38.00;526.00", "size": "185;14", "children": []}]}, {"name": null, "role": "AXRow", "description": null, "role_description": "outline row", "value": null, "position": "7.00;541.00", "size": "217;15", "children": [{"name": null, "role": "AXStaticText", "description": null, "role_description": "text", "value": "OSGi Frameworks", "position": "38.00;541.00", "size": "185;14", "children": []}]}, {"name": null, "role": "AXRow", "description": null, "role_description": "outline row", "value": null, "position": "7.00;556.00", "size": "217;15", "children": [{"name": null, "role": "AXStaticText", "description": null, "role_description": "text", "value": "Target Platform", "position": "38.00;556.00", "size": "185;14", "children": []}]}, {"name": null, "role": "AXRow", "description": null, "role_description": "outline row", "value": null, "position": "7.00;571.00", "size": "217;15", "children": [{"name": null, "role": "AXGroup", "description": null, "role_description": "group", "value": null, "position": "7.00;571.00", "size": "217;15", "children": [{"name": null, "role": "AXDisclosureTriangle", "description": null, "role_description": "disclosure triangle", "value": 1, "position": "9.00;571.00", "size": "12;14", "children": []}, {"name": null, "role": "AXStaticText", "description": null, "role_description": "text", "value": "Run/Debug", "position": "25.00;571.00", "size": "198;14", "children": []}]}]}, {"name": null, "role": "AXRow", "description": null, "role_description": "outline row", "value": null, "position": "7.00;586.00", "size": "217;15", "children": [{"name": null, "role": "AXGroup", "description": null, "role_description": "group", "value": null, "position": "7.00;586.00", "size": "217;15", "children": [{"name": null, "role": "AXDisclosureTriangle", "description": null, "role_description": "disclosure triangle", "value": 1, "position": "22.00;586.00", "size": "12;14", "children": []}, {"name": null, "role": "AXStaticText", "description": null, "role_description": "text", "value": "Console", "position": "38.00;586.00", "size": "185;14", "children": []}]}]}, {"name": null, "role": "AXRow", "description": null, "role_description": "outline row", "value": null, "position": "7.00;601.00", "size": "217;15", "children": [{"name": null, "role": "AXStaticText", "description": null, "role_description": "text", "value": "ANSI Support", "position": "51.00;601.00", "size": "172;14", "children": []}]}, {"name": null, "role": "AXRow", "description": null, "role_description": "outline row", "value": null, "position": "7.00;616.00", "size": "217;15", "children": [{"name": null, "role": "AXGroup", "description": null, "role_description": "group", "value": null, "position": "7.00;616.00", "size": "217;15", "children": [{"name": null, "role": "AXDisclosureTriangle", "description": null, "role_description": "disclosure triangle", "value": 1, "position": "22.00;616.00", "size": "12;14", "children": []}, {"name": null, "role": "AXStaticText", "description": null, "role_description": "text", "value": "Launching", "position": "38.00;616.00", "size": "185;14", "children": []}]}]}, {"name": null, "role": "AXRow", "description": null, "role_description": "outline row", "value": null, "position": "7.00;631.00", "size": "217;15", "children": [{"name": null, "role": "AXStaticText", "description": null, "role_description": "text", "value": "Default Launchers", "position": "51.00;631.00", "size": "172;14", "children": []}]}, {"name": null, "role": "AXRow", "description": null, "role_description": "outline row", "value": null, "position": "7.00;646.00", "size": "217;15", "children": [{"name": null, "role": "AXStaticText", "description": null, "role_description": "text", "value": "Launch Configurations", "position": "51.00;646.00", "size": "172;14", "children": []}]}, {"name": null, "role": "AXRow", "description": null, "role_description": "outline row", "value": null, "position": "7.00;661.00", "size": "217;15", "children": [{"name": null, "role": "AXStaticText", "description": null, "role_description": "text", "value": "Perspectives", "position": "38.00;661.00", "size": "185;14", "children": []}]}, {"name": null, "role": "AXRow", "description": null, "role_description": "outline row", "value": null, "position": "7.00;676.00", "size": "217;15", "children": [{"name": null, "role": "AXStaticText", "description": null, "role_description": "text", "value": "String Substitution", "position": "38.00;676.00", "size": "185;14", "children": []}]}, {"name": null, "role": "AXRow", "description": null, "role_description": "outline row", "value": null, "position": "7.00;691.00", "size": "217;15", "children": [{"name": null, "role": "AXStaticText", "description": null, "role_description": "text", "value": "View Management", "position": "38.00;691.00", "size": "185;14", "children": []}]}, {"name": null, "role": "AXRow", "description": null, "role_description": "outline row", "value": null, "position": "7.00;706.00", "size": "217;15", "children": [{"name": null, "role": "AXGroup", "description": null, "role_description": "group", "value": null, "position": "7.00;706.00", "size": "217;15", "children": [{"name": null, "role": "AXDisclosureTriangle", "description": null, "role_description": "disclosure triangle", "value": 1, "position": "9.00;706.00", "size": "12;14", "children": []}, {"name": null, "role": "AXStaticText", "description": null, "role_description": "text", "value": "Version Control (Team)", "position": "25.00;706.00", "size": "198;14", "children": []}]}]}, {"name": null, "role": "AXRow", "description": null, "role_description": "outline row", "value": null, "position": "7.00;721.00", "size": "217;15", "children": [{"name": null, "role": "AXStaticText", "description": null, "role_description": "text", "value": "File Content", "position": "38.00;721.00", "size": "185;14", "children": []}]}, {"name": null, "role": "AXRow", "description": null, "role_description": "outline row", "value": null, "position": "7.00;736.00", "size": "217;15", "children": [{"name": null, "role": "AXGroup", "description": null, "role_description": "group", "value": null, "position": "7.00;736.00", "size": "217;15", "children": [{"name": null, "role": "AXDisclosureTriangle", "description": null, "role_description": "disclosure triangle", "value": 1, "position": "22.00;736.00", "size": "12;14", "children": []}, {"name": null, "role": "AXStaticText", "description": null, "role_description": "text", "value": "Git", "position": "38.00;736.00", "size": "185;14", "children": []}]}]}, {"name": null, "role": "AXRow", "description": null, "role_description": "outline row", "value": null, "position": "7.00;751.00", "size": "217;15", "children": [{"name": null, "role": "AXStaticText", "description": null, "role_description": "text", "value": "Committing", "position": "51.00;751.00", "size": "172;14", "children": []}]}, {"name": null, "role": "AXRow", "description": null, "role_description": "outline row", "value": null, "position": "7.00;766.00", "size": "217;15", "children": [{"name": null, "role": "AXStaticText", "description": null, "role_description": "text", "value": "Configuration", "position": "51.00;766.00", "size": "172;14", "children": []}]}, {"name": null, "role": "AXRow", "description": null, "role_description": "outline row", "value": null, "position": "7.00;781.00", "size": "217;15", "children": [{"name": null, "role": "AXStaticText", "description": null, "role_description": "text", "value": "Confirmations and Warnings", "position": "51.00;781.00", "size": "172;14", "children": []}]}, {"name": null, "role": "AXRow", "description": null, "role_description": "outline row", "value": null, "position": "7.00;796.00", "size": "217;15", "children": [{"name": null, "role": "AXStaticText", "description": null, "role_description": "text", "value": "Date Format", "position": "51.00;796.00", "size": "172;14", "children": []}]}, {"name": null, "role": "AXRow", "description": null, "role_description": "outline row", "value": null, "position": "7.00;811.00", "size": "217;15", "children": [{"name": null, "role": "AXStaticText", "description": null, "role_description": "text", "value": "Diff/Merge", "position": "51.00;811.00", "size": "172;14", "children": []}]}, {"name": null, "role": "AXRow", "description": null, "role_description": "outline row", "value": null, "position": "7.00;826.00", "size": "217;15", "children": [{"name": null, "role": "AXGroup", "description": null, "role_description": "group", "value": null, "position": "7.00;826.00", "size": "217;15", "children": [{"name": null, "role": "AXDisclosureTriangle", "description": null, "role_description": "disclosure triangle", "value": 1, "position": "35.00;826.00", "size": "12;14", "children": []}, {"name": null, "role": "AXStaticText", "description": null, "role_description": "text", "value": "History", "position": "51.00;826.00", "size": "172;14", "children": []}]}]}, {"name": null, "role": "AXRow", "description": null, "role_description": "outline row", "value": null, "position": "7.00;841.00", "size": "217;15", "children": [{"name": null, "role": "AXStaticText", "description": null, "role_description": "text", "value": "Columns", "position": "64.00;841.00", "size": "159;14", "children": []}]}, {"name": null, "role": "AXRow", "description": null, "role_description": "outline row", "value": null, "position": "7.00;856.00", "size": "217;15", "children": [{"name": null, "role": "AXStaticText", "description": null, "role_description": "text", "value": "Label Decorations", "position": "51.00;856.00", "size": "172;14", "children": []}]}, {"name": null, "role": "AXRow", "description": null, "role_description": "outline row", "value": null, "position": "7.00;871.00", "size": "217;15", "children": [{"name": null, "role": "AXStaticText", "description": null, "role_description": "text", "value": "Projects", "position": "51.00;871.00", "size": "172;14", "children": []}]}, {"name": null, "role": "AXRow", "description": null, "role_description": "outline row", "value": null, "position": "7.00;886.00", "size": "217;15", "children": [{"name": null, "role": "AXStaticText", "description": null, "role_description": "text", "value": "Servers", "position": "51.00;886.00", "size": "172;14", "children": []}]}, {"name": null, "role": "AXRow", "description": null, "role_description": "outline row", "value": null, "position": "7.00;901.00", "size": "217;15", "children": [{"name": null, "role": "AXStaticText", "description": null, "role_description": "text", "value": "Staging View", "position": "51.00;901.00", "size": "172;14", "children": []}]}, {"name": null, "role": "AXRow", "description": null, "role_description": "outline row", "value": null, "position": "7.00;916.00", "size": "217;15", "children": [{"name": null, "role": "AXStaticText", "description": null, "role_description": "text", "value": "Synchronize", "position": "51.00;916.00", "size": "172;14", "children": []}]}, {"name": null, "role": "AXRow", "description": null, "role_description": "outline row", "value": null, "position": "7.00;931.00", "size": "217;15", "children": [{"name": null, "role": "AXStaticText", "description": null, "role_description": "text", "value": "Window Cache", "position": "51.00;931.00", "size": "172;14", "children": []}]}, {"name": null, "role": "AXRow", "description": null, "role_description": "outline row", "value": null, "position": "7.00;946.00", "size": "217;15", "children": [{"name": null, "role": "AXStaticText", "description": null, "role_description": "text", "value": "Ignored Resources", "position": "38.00;946.00", "size": "185;14", "children": []}]}, {"name": null, "role": "AXRow", "description": null, "role_description": "outline row", "value": null, "position": "7.00;961.00", "size": "217;15", "children": [{"name": null, "role": "AXStaticText", "description": null, "role_description": "text", "value": "Models", "position": "38.00;961.00", "size": "185;14", "children": []}]}, {"name": null, "role": "AXColumn", "description": null, "role_description": "column", "value": null, "position": "7.00;-914.00", "size": "217;1890", "children": []}]}, {"name": null, "role": "AXScrollBar", "description": null, "role_description": "scroll bar", "value": 0.0, "position": "7.00;945.00", "size": "166;16", "children": [{"name": null, "role": "AXValueIndicator", "description": null, "role_description": "value indicator", "value": 0.0, "position": "8.00;949.00", "size": "125;12", "children": []}, {"name": null, "role": "AXButton", "description": null, "role_description": "increment arrow button", "value": null, "position": "7.00;945.00", "size": "0;0", "children": []}, {"name": null, "role": "AXButton", "description": null, "role_description": "decrement arrow button", "value": null, "position": "7.00;945.00", "size": "0;0", "children": []}, {"name": null, "role": "AXButton", "description": null, "role_description": "increment page button", "value": null, "position": "133.50;949.00", "size": "40;12", "children": []}, {"name": null, "role": "AXButton", "description": null, "role_description": "decrement page button", "value": null, "position": "7.00;949.00", "size": "1;12", "children": []}]}, {"name": null, "role": "AXScrollBar", "description": null, "role_description": "scroll bar", "value": 0.9848178137651822, "position": "157.00;59.00", "size": "16;902", "children": [{"name": null, "role": "AXValueIndicator", "description": null, "role_description": "value indicator", "value": 0.9848178137651822, "position": "161.00;523.00", "size": "12;430", "children": []}, {"name": null, "role": "AXButton", "description": null, "role_description": "increment arrow button", "value": null, "position": "157.00;59.00", "size": "0;0", "children": []}, {"name": null, "role": "AXButton", "description": null, "role_description": "decrement arrow button", "value": null, "position": "157.00;59.00", "size": "0;0", "children": []}, {"name": null, "role": "AXButton", "description": null, "role_description": "increment page button", "value": null, "position": "161.00;953.00", "size": "12;8", "children": []}, {"name": null, "role": "AXButton", "description": null, "role_description": "decrement page button", "value": null, "position": "161.00;59.00", "size": "12;464", "children": []}]}]}, {"name": "type_filter_text", "role": "AXTextField", "description": null, "role_description": "search text field", "value": "", "position": "7.00;35.00", "size": "166;19", "children": []}, {"name": null, "role": "AXButton", "description": null, "role_description": "close button", "value": null, "position": "7.00;6.00", "size": "14;16", "children": []}, {"name": null, "role": "AXButton", "description": null, "role_description": "zoom button", "value": null, "position": "47.00;6.00", "size": "14;16", "children": [{"name": null, "role": "AXGroup", "description": null, "role_description": "group", "value": null, "position": "47.00;6.00", "size": "14;16", "children": [{"name": null, "role": "AXGroup", "description": null, "role_description": "group", "value": null, "position": "47.00;6.00", "size": "14;16", "children": []}]}]}, {"name": null, "role": "AXButton", "description": null, "role_description": "minimize button", "value": null, "position": "27.00;6.00", "size": "14;16", "children": []}, {"name": null, "role": "AXStaticText", "description": null, "role_description": "text", "value": "Preferences", "position": "558.00;5.00", "size": "83;16", "children": []}]}